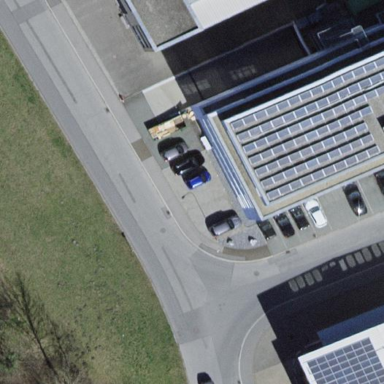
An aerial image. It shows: Office building.